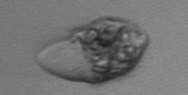
Label: Gyrodinium